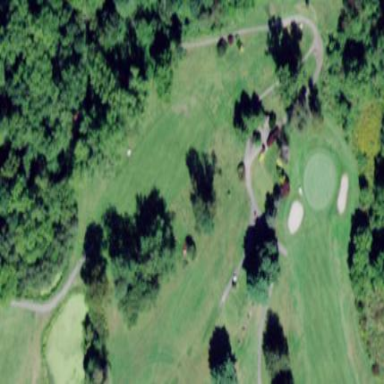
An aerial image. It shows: Golf fairway in the image.